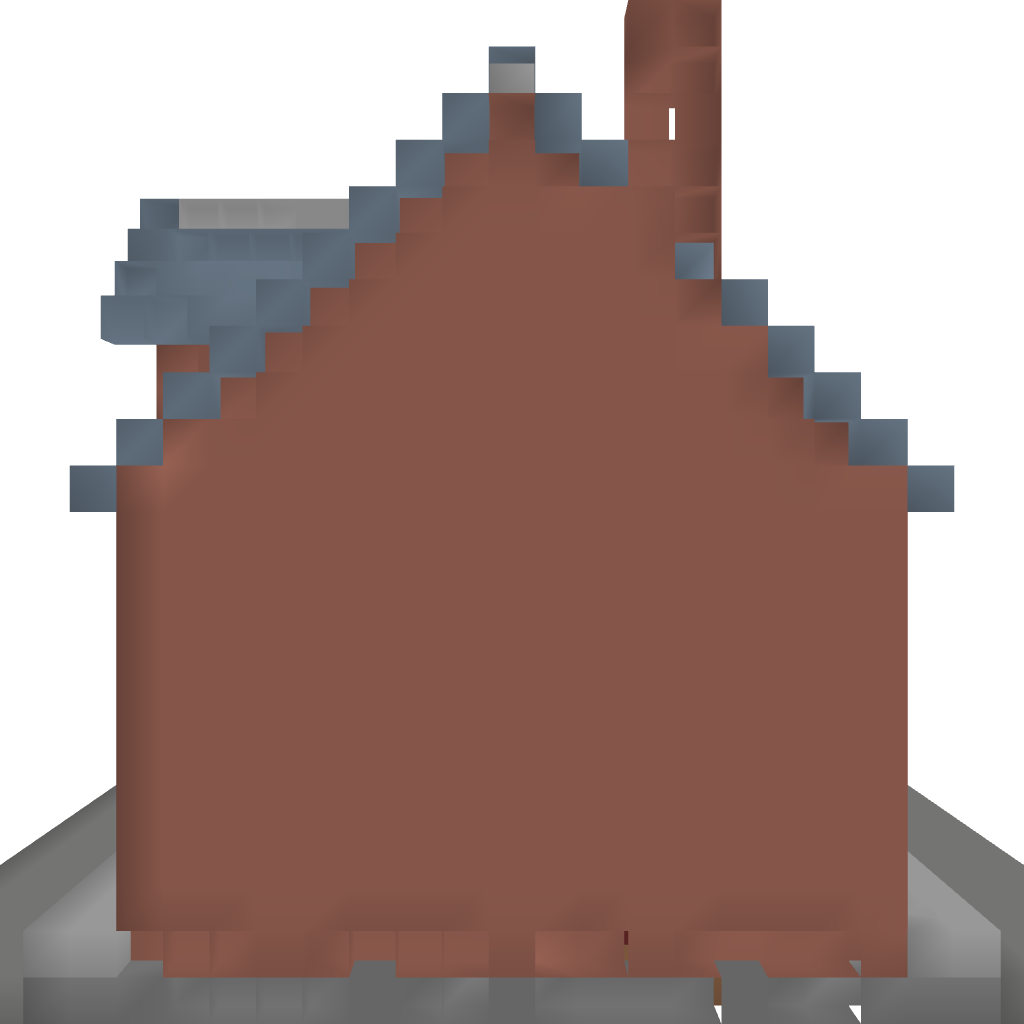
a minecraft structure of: Terraced Shop 2 OF 2